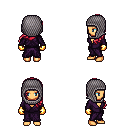
a pixel art fantasy rpg character, female body template, human, tanned skin, purple robe, teal pants, ruby red left-swept hairstyle, chain hood, gold gloves, four views (front, back, left, right), 2x2 character sprite sheet, small pixel art, hard edges, no anti-aliasing